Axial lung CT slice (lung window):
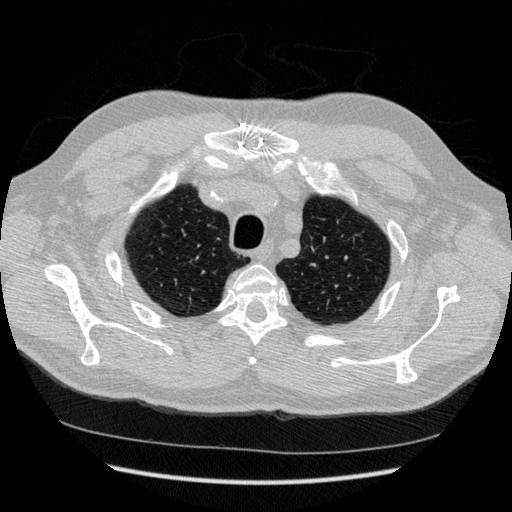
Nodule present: no